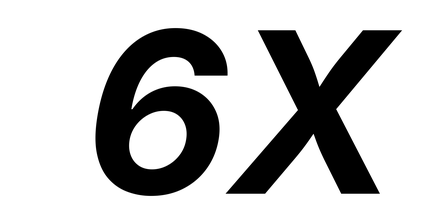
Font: Inter-Italic_Bold_Italic